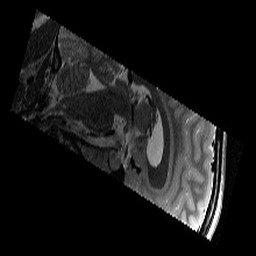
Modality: T2w
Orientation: sagittal
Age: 11
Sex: female
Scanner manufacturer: siemens
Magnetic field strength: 3 T
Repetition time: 9.23 s
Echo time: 0.067 s